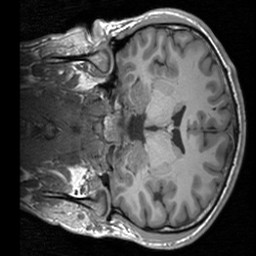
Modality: T1w
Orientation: coronal
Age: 23
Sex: male
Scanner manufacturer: siemens
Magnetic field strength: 3 T
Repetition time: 1.9 s
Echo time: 0.00226 s